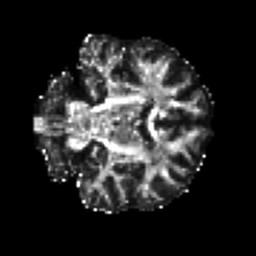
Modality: FA
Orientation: coronal
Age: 24
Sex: female
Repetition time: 8.4 s
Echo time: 0.09 s